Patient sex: M
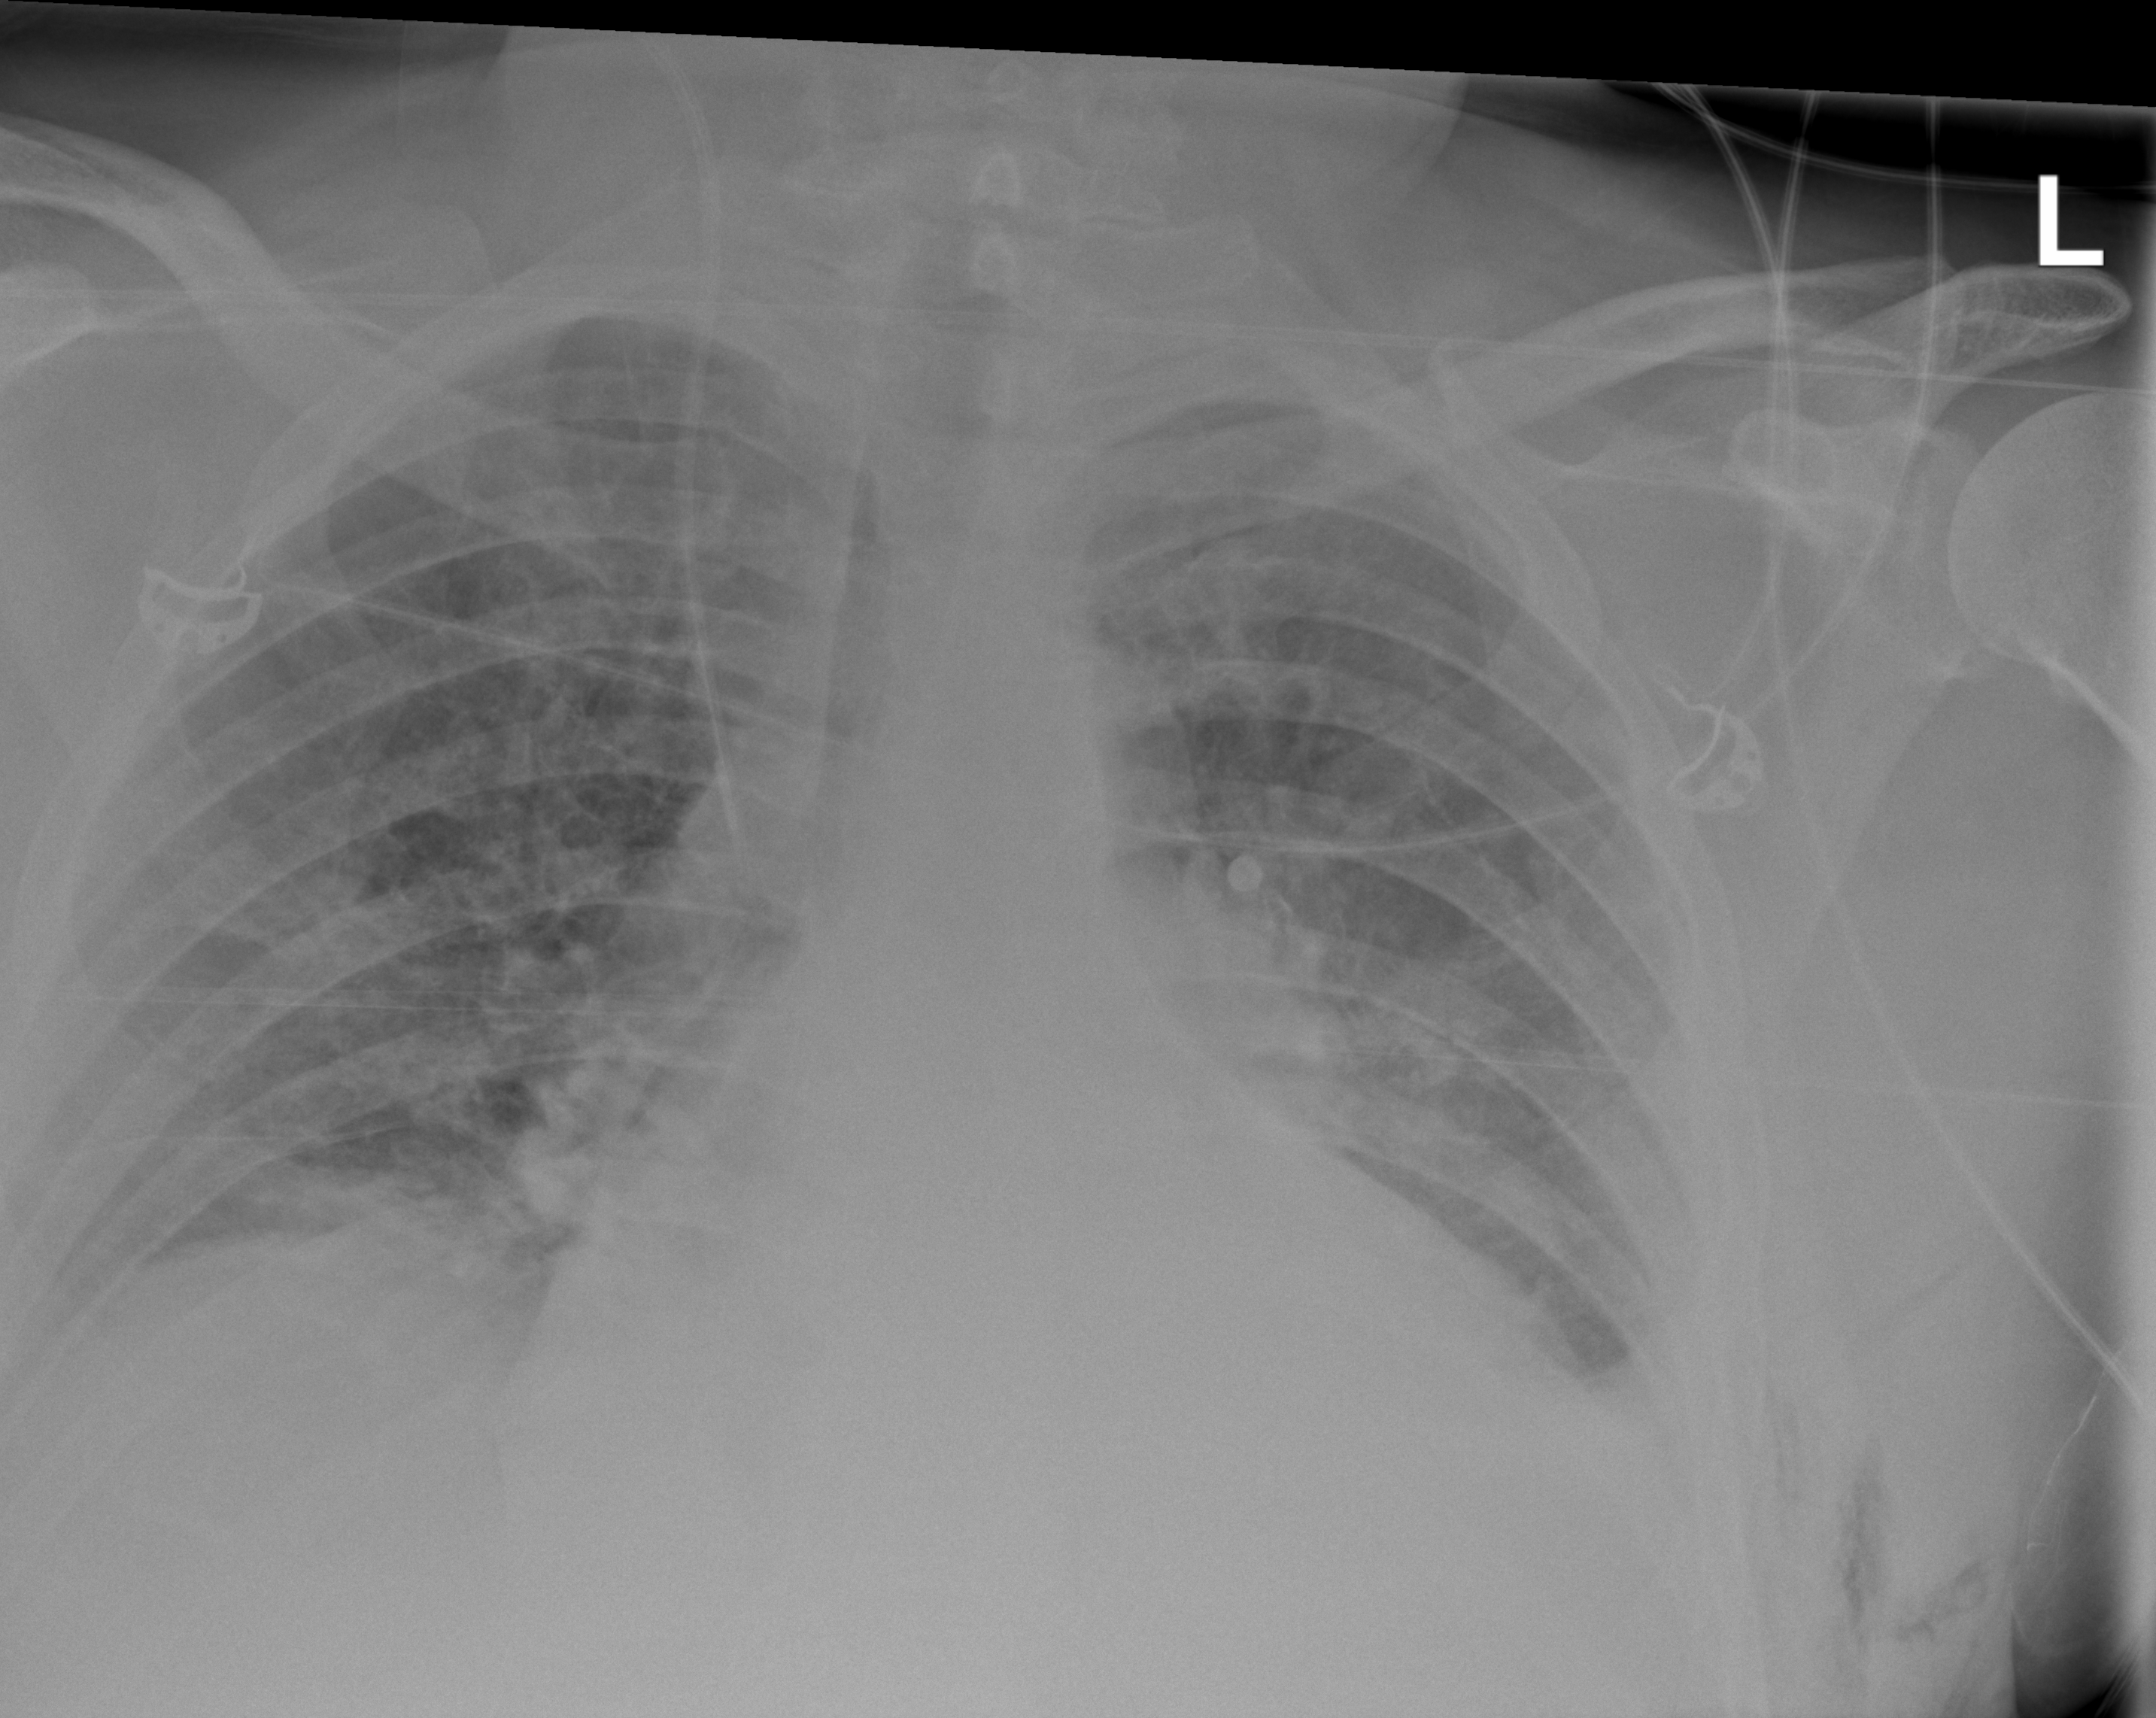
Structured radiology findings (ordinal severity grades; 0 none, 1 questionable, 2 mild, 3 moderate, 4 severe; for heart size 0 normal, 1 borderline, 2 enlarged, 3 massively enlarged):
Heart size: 2
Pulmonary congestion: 2
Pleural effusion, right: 2
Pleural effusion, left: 3
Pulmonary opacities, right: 2
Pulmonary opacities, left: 2
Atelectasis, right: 2
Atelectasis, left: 3